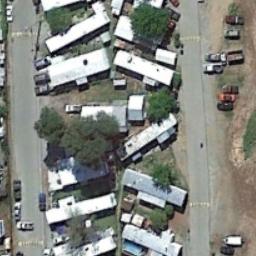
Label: mobile_home_park